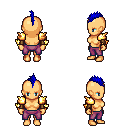
a pixel art fantasy rpg character, female body template, human, tanned skin, gold arm armor, magenta pants, blue mohawk hairstyle, leather bracers, four views (front, back, left, right), 2x2 character sprite sheet, small pixel art, hard edges, no anti-aliasing